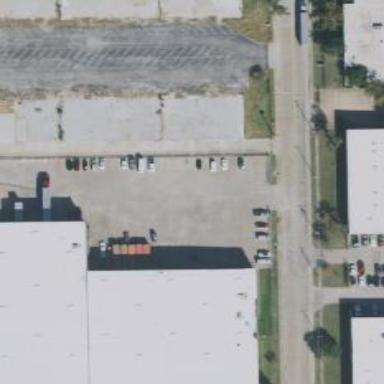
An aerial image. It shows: Commercial building.